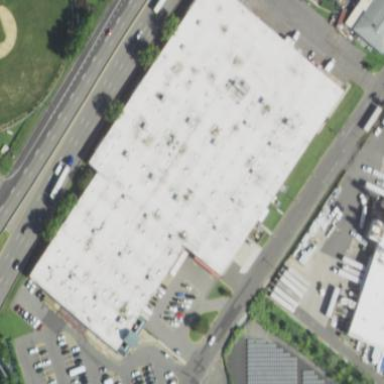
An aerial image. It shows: Retail building that houses wholesale shop.